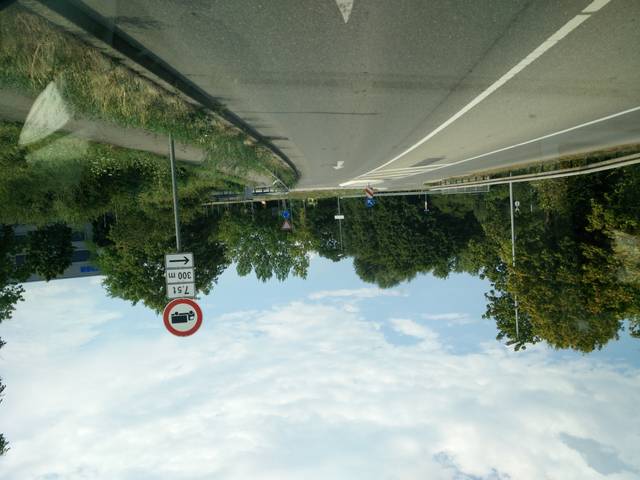
Region: Germany
Coordinates: 48.499, 9.058